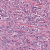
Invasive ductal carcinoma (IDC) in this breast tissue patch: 1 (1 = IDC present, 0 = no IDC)